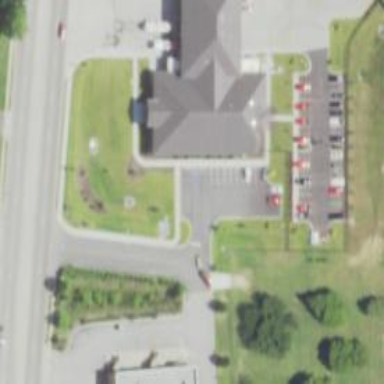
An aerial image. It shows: Fire station building serving as amenity.